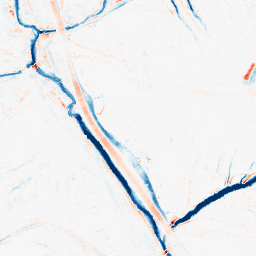
Category: morphological
Decomposition family: tophat_combined
Decomposition parameters: size: 5
Upsampling method: bicubic
Upsampling parameters: scale: 4
Upsampling scale: 4